Interaction volume radius: 5 \u00c5
Interaction volume height: 40 \u00c5
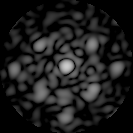
Disorder parameter: 0.4235